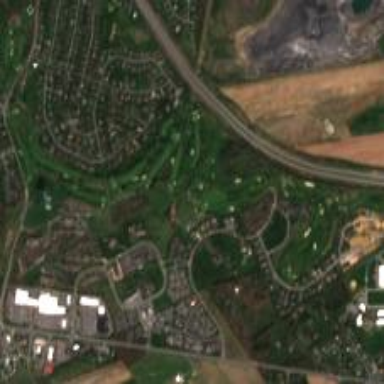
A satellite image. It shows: Golf course.